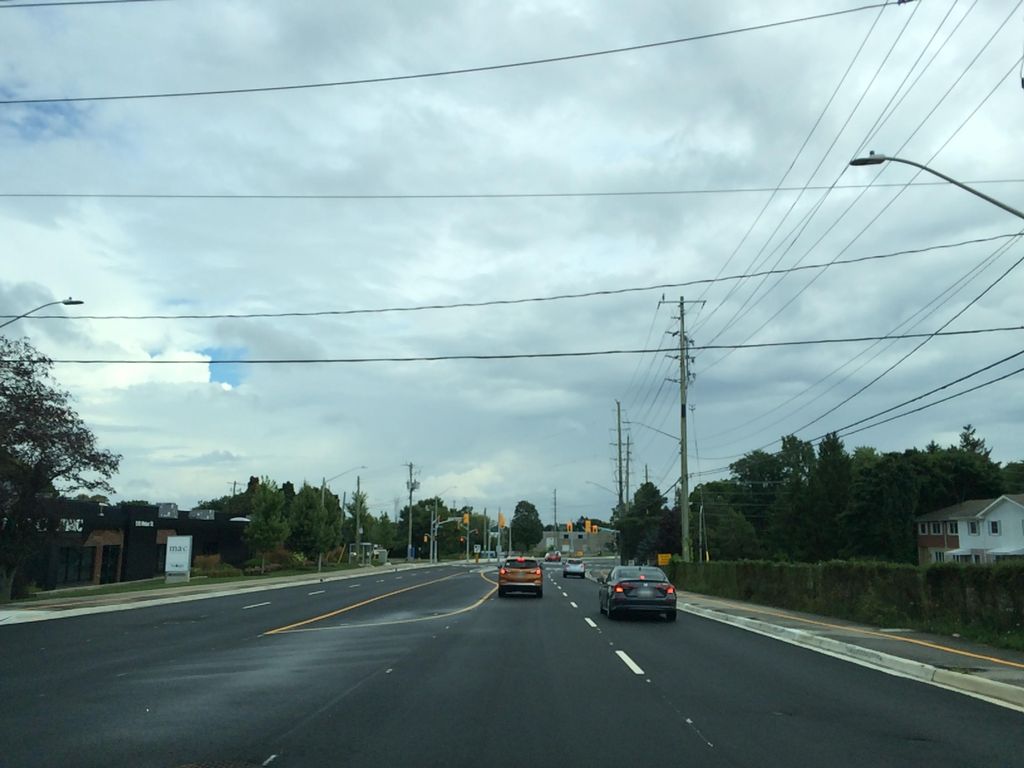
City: kitchener-waterloo